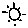
Label: sun